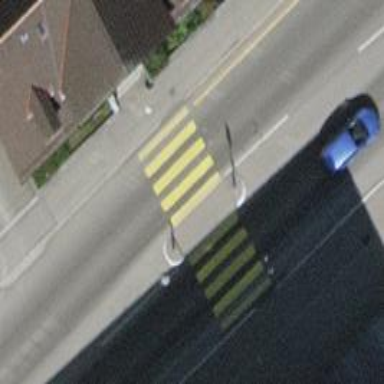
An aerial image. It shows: Zebra crossing with crossing island.